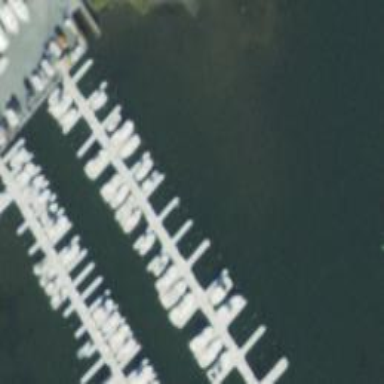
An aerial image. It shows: Pier with mooring facilities.